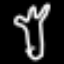
Label: fork